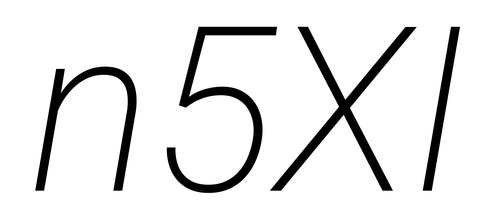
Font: Roboto-Italic_ExtraLight_Italic